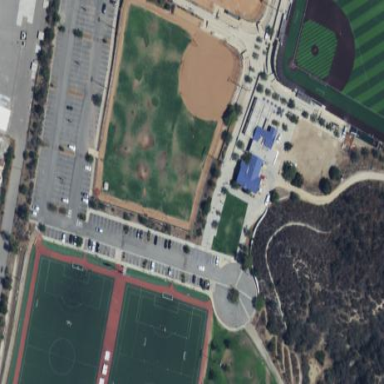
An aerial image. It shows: Sports center featuring soccer and baseball facilities.